Question: I need to implement a 'UIPickerView' to choose hours, minutes and seconds. I need to have a label, next to each component that stay fixed when the picker spin. For example you can look at the timer section of the Apple Clock app. I put an image for reference

of course I need a picker with 3 components but the problem is the same. I found a lot of solution to add a label as a subview and position it using some frames and manual adjustment but a can' t make it work with AutoLayout and i don' t find a solution on the web. Anyone has solved this problem? thanks
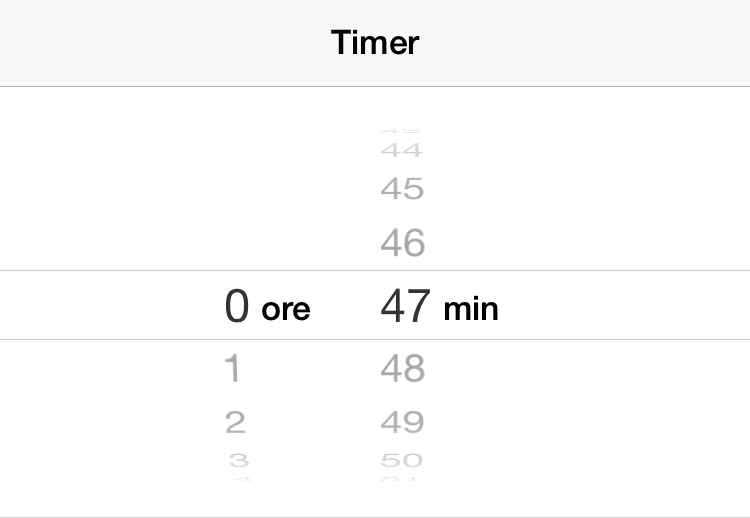
Answer: I faced a similar problem in an App I worked on and decided on the following:
i. Create the UIPicker
ii. Find the midpoint of the presented Picker rows.
iii. Add two UILabels to the screen and in - '(void)layoutSubview;' make sure the labels are always position next to the midpoints.
I only needed portrait mode support in my project, but should work fine for landscape as well. Just choose a wide enough, row width, such that you do not have any overlap with the data inside the picker. Here a snippet of code for the UIPicker:
'''
#pragma mark - Picker View
- (NSInteger)numberOfComponentsInPickerView:(UIPickerView *)pickerView
{
return 2;
}
- (NSInteger)pickerView:(UIPickerView *)pickerView numberOfRowsInComponent:(NSInteger)component
{
if(component == 0) {
return self.hourPickerData.count;
} else {
return self.minutePickerData.count;
}
}
- (CGFloat)pickerView:(UIPickerView *)pickerView widthForComponent:(NSInteger)component {
return 40;
}
- (CGFloat)pickerView:(UIPickerView *)pickerView rowHeightForComponent:(NSInteger)component
{
return 30;
}
-(UIView *)pickerView:(UIPickerView *)pickerView viewForRow:(NSInteger)row forComponent:(NSInteger)component reusingView:(UIView *)view
{
NSString *text;
if(component == 0) {
text = self.hourPickerData[row];
} else {
text = self.minutePickerData[row];
}
UILabel *label = (UILabel*)view;
if(view == nil) {
label = [[UILabel alloc] initWithFrame:CGRectMake(0, 0, 40, 30)];
label.backgroundColor = [UIColor clearColor];
label.text = text;
label.textAlignment = NSTextAlignmentCenter;
label.textColor = LYTiT_HEADER_COLOR;
label.font = [UIFont fontWithName:LT_HELVETICA size:16];
}
return label;
}
'''